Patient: sex M, age 61
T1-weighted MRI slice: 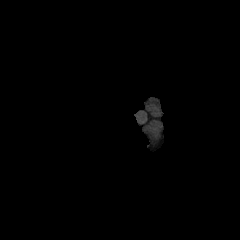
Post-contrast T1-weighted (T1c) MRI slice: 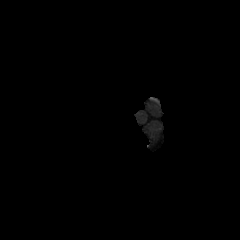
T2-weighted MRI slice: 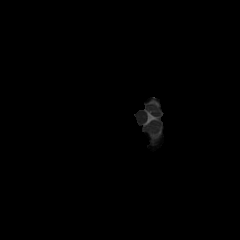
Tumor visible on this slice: no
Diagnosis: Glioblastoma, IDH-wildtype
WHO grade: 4